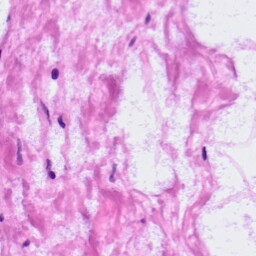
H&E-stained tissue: LymphNode